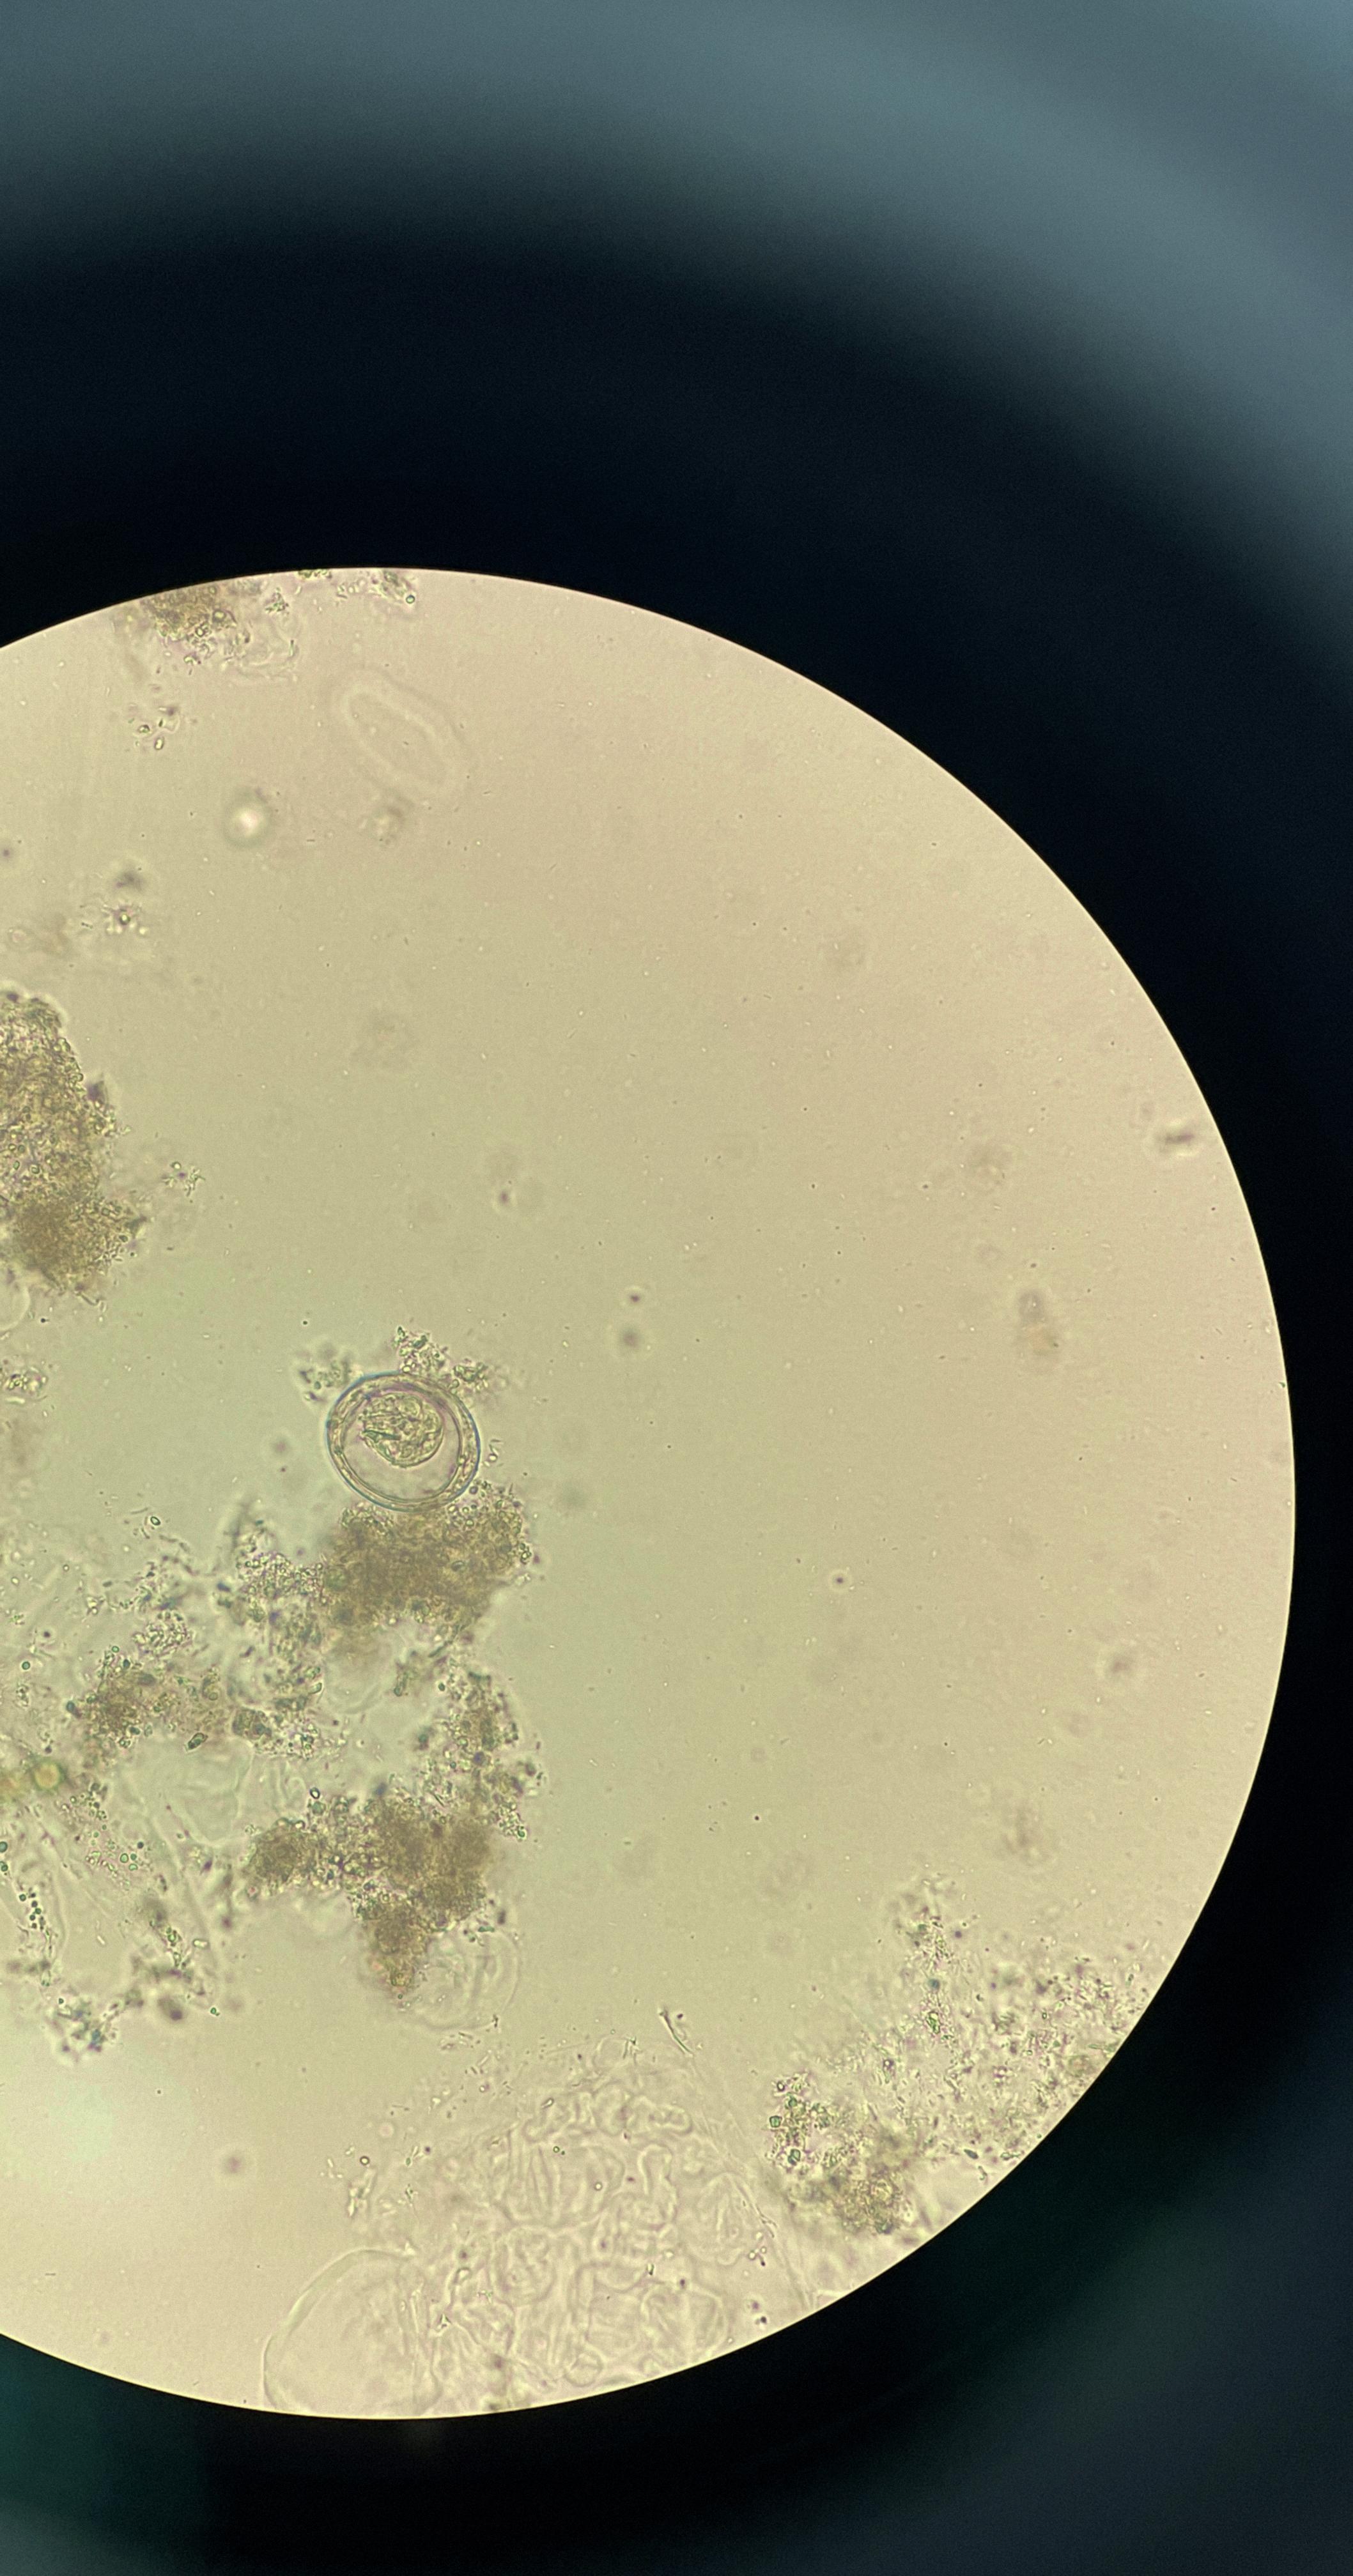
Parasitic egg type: Hymenolepis nana